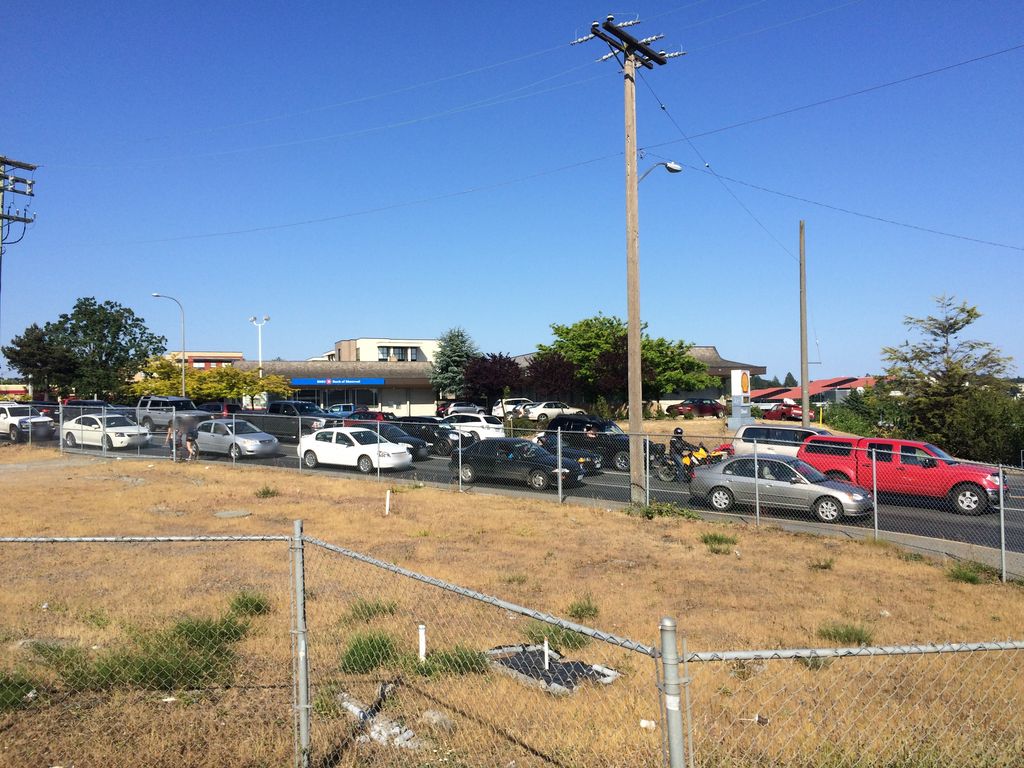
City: victoria